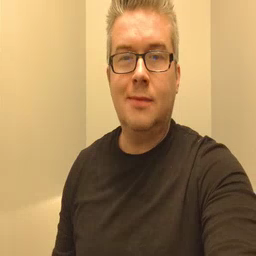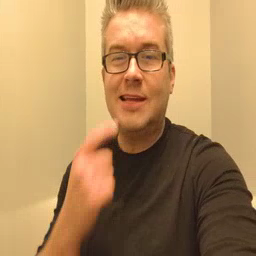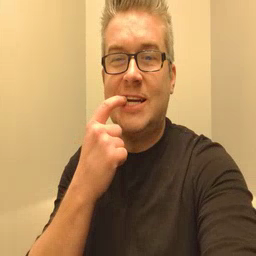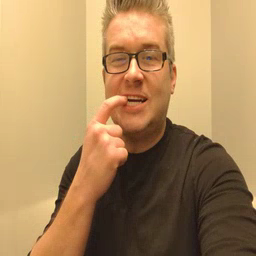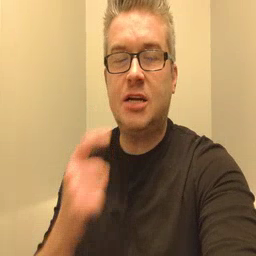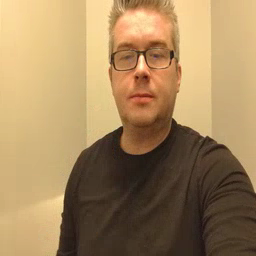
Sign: tooth